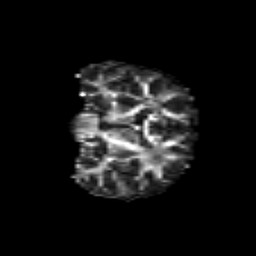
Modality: FA
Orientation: coronal
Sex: female
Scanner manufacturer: siemens
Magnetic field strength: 3 T
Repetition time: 5 s
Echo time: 0.071 s